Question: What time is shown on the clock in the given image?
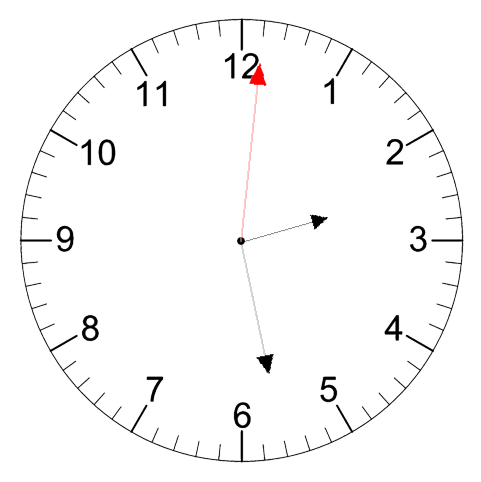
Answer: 02:28:01